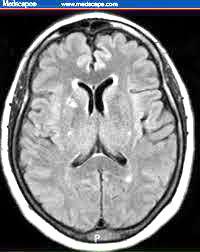
Label: notumor